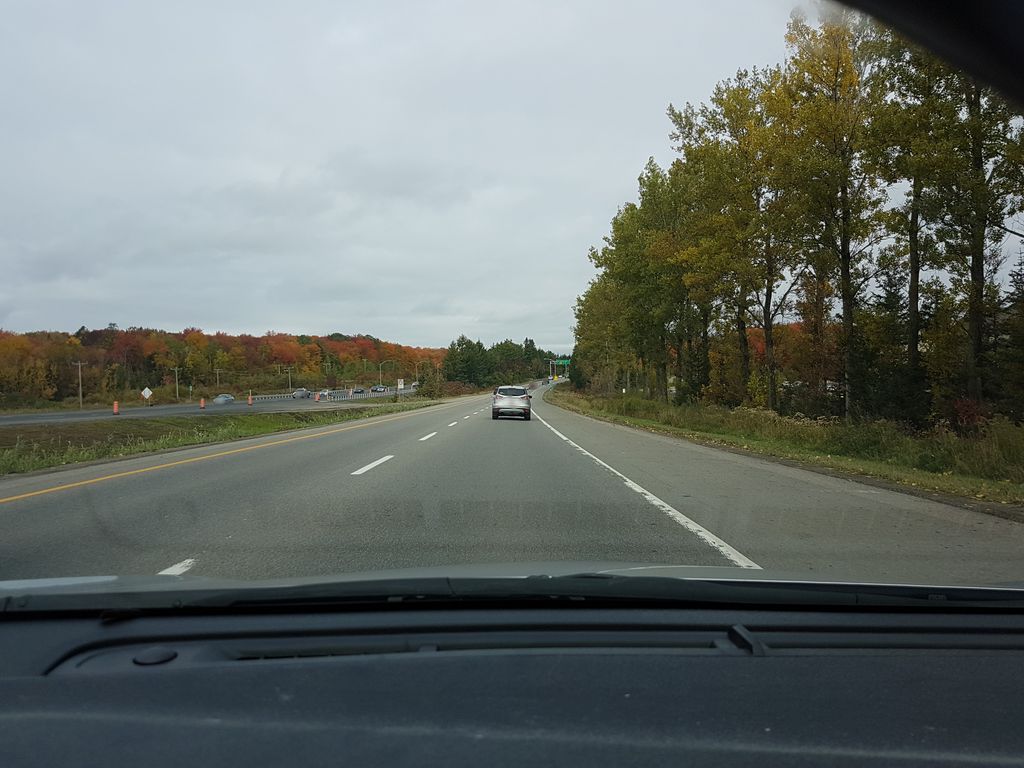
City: quebec_city